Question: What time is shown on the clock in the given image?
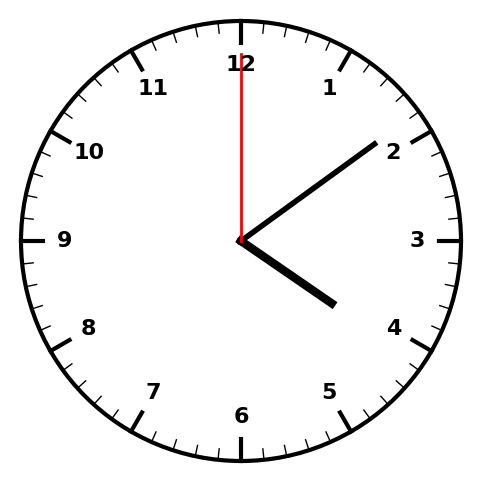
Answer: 04:09:00